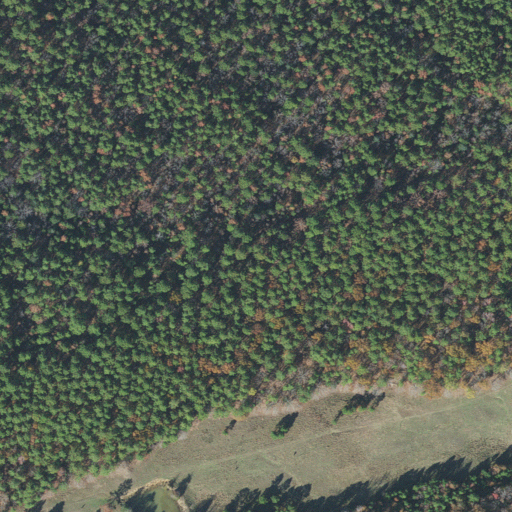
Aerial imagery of ridge(s) in Arkansas named The Backbone containing evergreen forest, pasture, and mixed forest